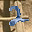
Label: 2